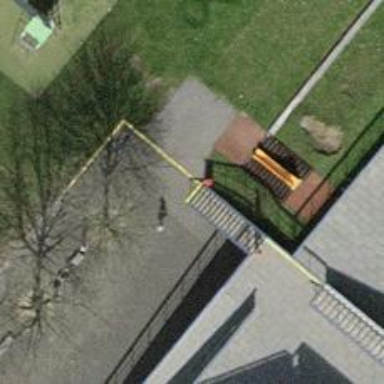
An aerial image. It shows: Set of concrete steps.